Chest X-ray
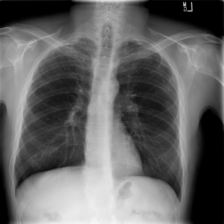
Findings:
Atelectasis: negative
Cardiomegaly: negative
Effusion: negative
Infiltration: negative
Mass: negative
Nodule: positive
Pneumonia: negative
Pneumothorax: negative
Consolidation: negative
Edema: negative
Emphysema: negative
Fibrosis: negative
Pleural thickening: negative
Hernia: negative